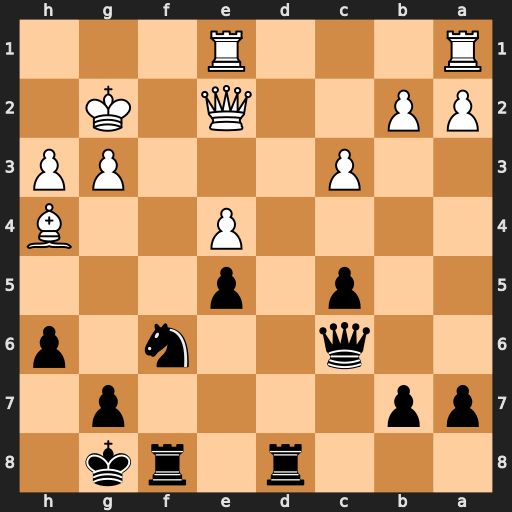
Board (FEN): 3r1rk1/pp4p1/2q2n1p/2p1p3/4P2B/2P3PP/PP2Q1K1/R3R3
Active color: b
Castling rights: -
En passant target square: -
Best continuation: g5 Bxg5 hxg5